Interaction volume radius: 5 \u00c5
Interaction volume height: 15 \u00c5
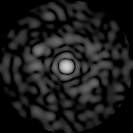
Disorder parameter: 0.828